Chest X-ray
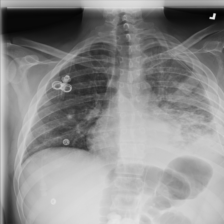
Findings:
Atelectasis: positive
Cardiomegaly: negative
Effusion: positive
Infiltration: positive
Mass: negative
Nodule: negative
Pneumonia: negative
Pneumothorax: negative
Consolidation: negative
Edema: negative
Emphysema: positive
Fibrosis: negative
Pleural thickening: negative
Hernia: negative